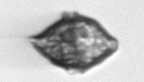
Label: Kryptoperidinium_triquetrum